Question: I have written a powershell script:
'''
$getAllSubIds = Get-AzSubscription
$test = $getAllSubIds[0]
$sqlMetaData = @()
foreach ($subscription in $getAllSubIds) {
$info = "" | Select VmName, ResourceGroupName, SubscriptionID, SubscriptionName
$setSubContext = Set-AzContext -Subscription $subscription
$getSubVM = Get-AzSqlVM -DefaultProfile $setSubContext
$info.VmName = $getSubVM.Name
$info.ResourceGroupName = $getSubVM.ResourceGroupName
$info.SubscriptionID = $setSubContext.Subscription.Id
$info.SubscriptionName = $setSubContext.Subscription.Name
$sqlMetaData += $info
}
'''
$sqlMetaData looks like this:

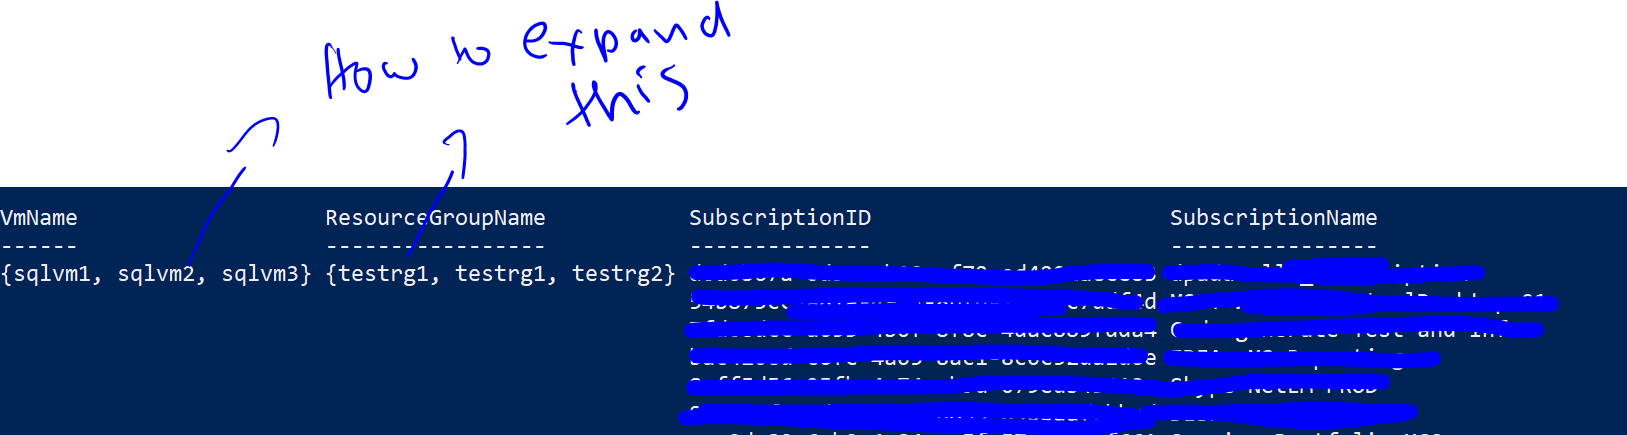
Answer: <URL>'-Wrap'
For that, however, , as in your case, so <URL>.
A simplified example:
Default formatting represents arrays enclosed in '{ ... }', always on a line, with elements that don't fit truncated with '...':
'''
PS> [pscustomobject] @{ foo = , "x" * 5; bar = 42 }
foo bar
--- ---
{x, x, x, x...} 42
'''
Using 'Format-Table' with a calculated property that turns the 5-element array into a 5-line via 'join "'n"', which is then shown in full, thanks to '-Wrap':
'''
PS> [pscustomobject] @{ foo = , "x" * 5; bar = 42 } |
Format-Table -Wrap @{ n='foo'; e={ $_.foo -join "'n" } }, bar
foo bar
--- ---
x 42
x
x
x
x
'''
'@{ ... }'
In order to , use the following:
'''
PS> [pscustomobject] @{ foo = , "x" * 5; bar = 42 } |
Format-Table -Wrap @{ n='foo'; e={ $_.foo -join "'n" } },
@{ n='bar'; e={ , $_.bar * $_.foo.Count -join "'n" } }
foo bar
--- ---
x 42
x 42
x 42
x 42
x 42
'''
:
- 'Format-*' cmdlets should only ever be used to produce output; they output rather than the original data.- <URL>.